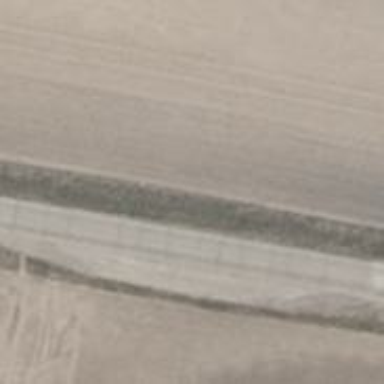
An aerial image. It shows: Passing place on the road.